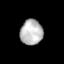
Tissue: lung
Cell type: Fibroblasts
Senescence score: 0.6069
Nuclear area (px): 553
Mean DAPI intensity: 186.613